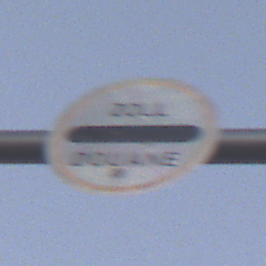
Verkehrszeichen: Zollstelle
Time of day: SunriseSunset
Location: Outdoor (Suburban)
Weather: PartlyCloudy
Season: NotSpecified
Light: Natural